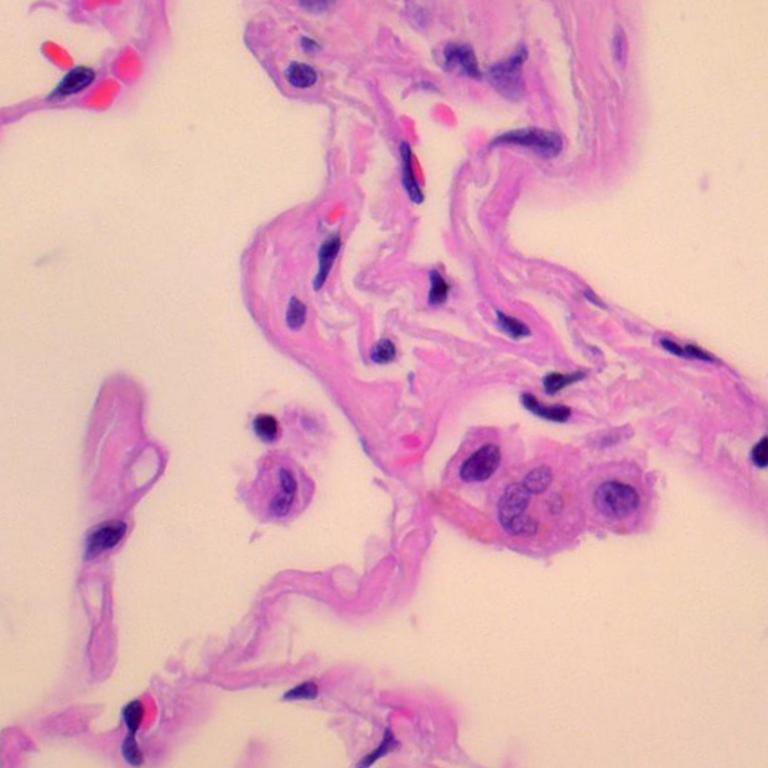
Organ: lung
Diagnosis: benign